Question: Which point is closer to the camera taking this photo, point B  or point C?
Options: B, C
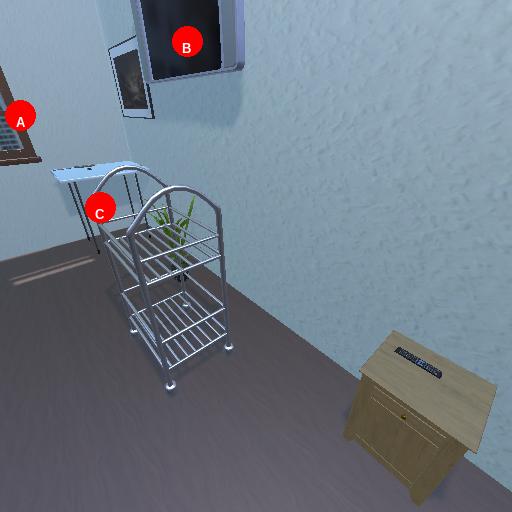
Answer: B